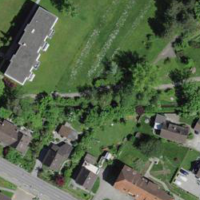
EUNIS habitat code: 55
Species observed at this site:
Cornus sanguinea
Geum rivale